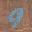
Label: 9